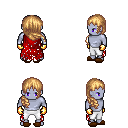
a pixel art fantasy rpg character, male body template, dark elf, purple skin, red tattered cape, white pants, light blonde right-swept hairstyle, gold gloves, brown slippers, four views (front, back, left, right), 2x2 character sprite sheet, small pixel art, hard edges, no anti-aliasing